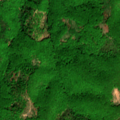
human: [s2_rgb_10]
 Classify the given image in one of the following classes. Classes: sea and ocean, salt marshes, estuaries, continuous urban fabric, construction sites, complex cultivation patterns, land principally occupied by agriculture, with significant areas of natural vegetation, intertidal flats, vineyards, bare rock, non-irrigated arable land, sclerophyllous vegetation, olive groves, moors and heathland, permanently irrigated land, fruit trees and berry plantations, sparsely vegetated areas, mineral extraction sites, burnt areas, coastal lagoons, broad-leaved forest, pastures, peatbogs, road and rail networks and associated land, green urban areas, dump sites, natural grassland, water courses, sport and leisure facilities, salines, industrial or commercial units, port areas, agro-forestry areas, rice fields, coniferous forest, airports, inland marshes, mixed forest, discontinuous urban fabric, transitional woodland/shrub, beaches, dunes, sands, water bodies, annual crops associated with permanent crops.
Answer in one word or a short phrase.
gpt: broad-leaved forest, transitional woodland/shrub